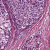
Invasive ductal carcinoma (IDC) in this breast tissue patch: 0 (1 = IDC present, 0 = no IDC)